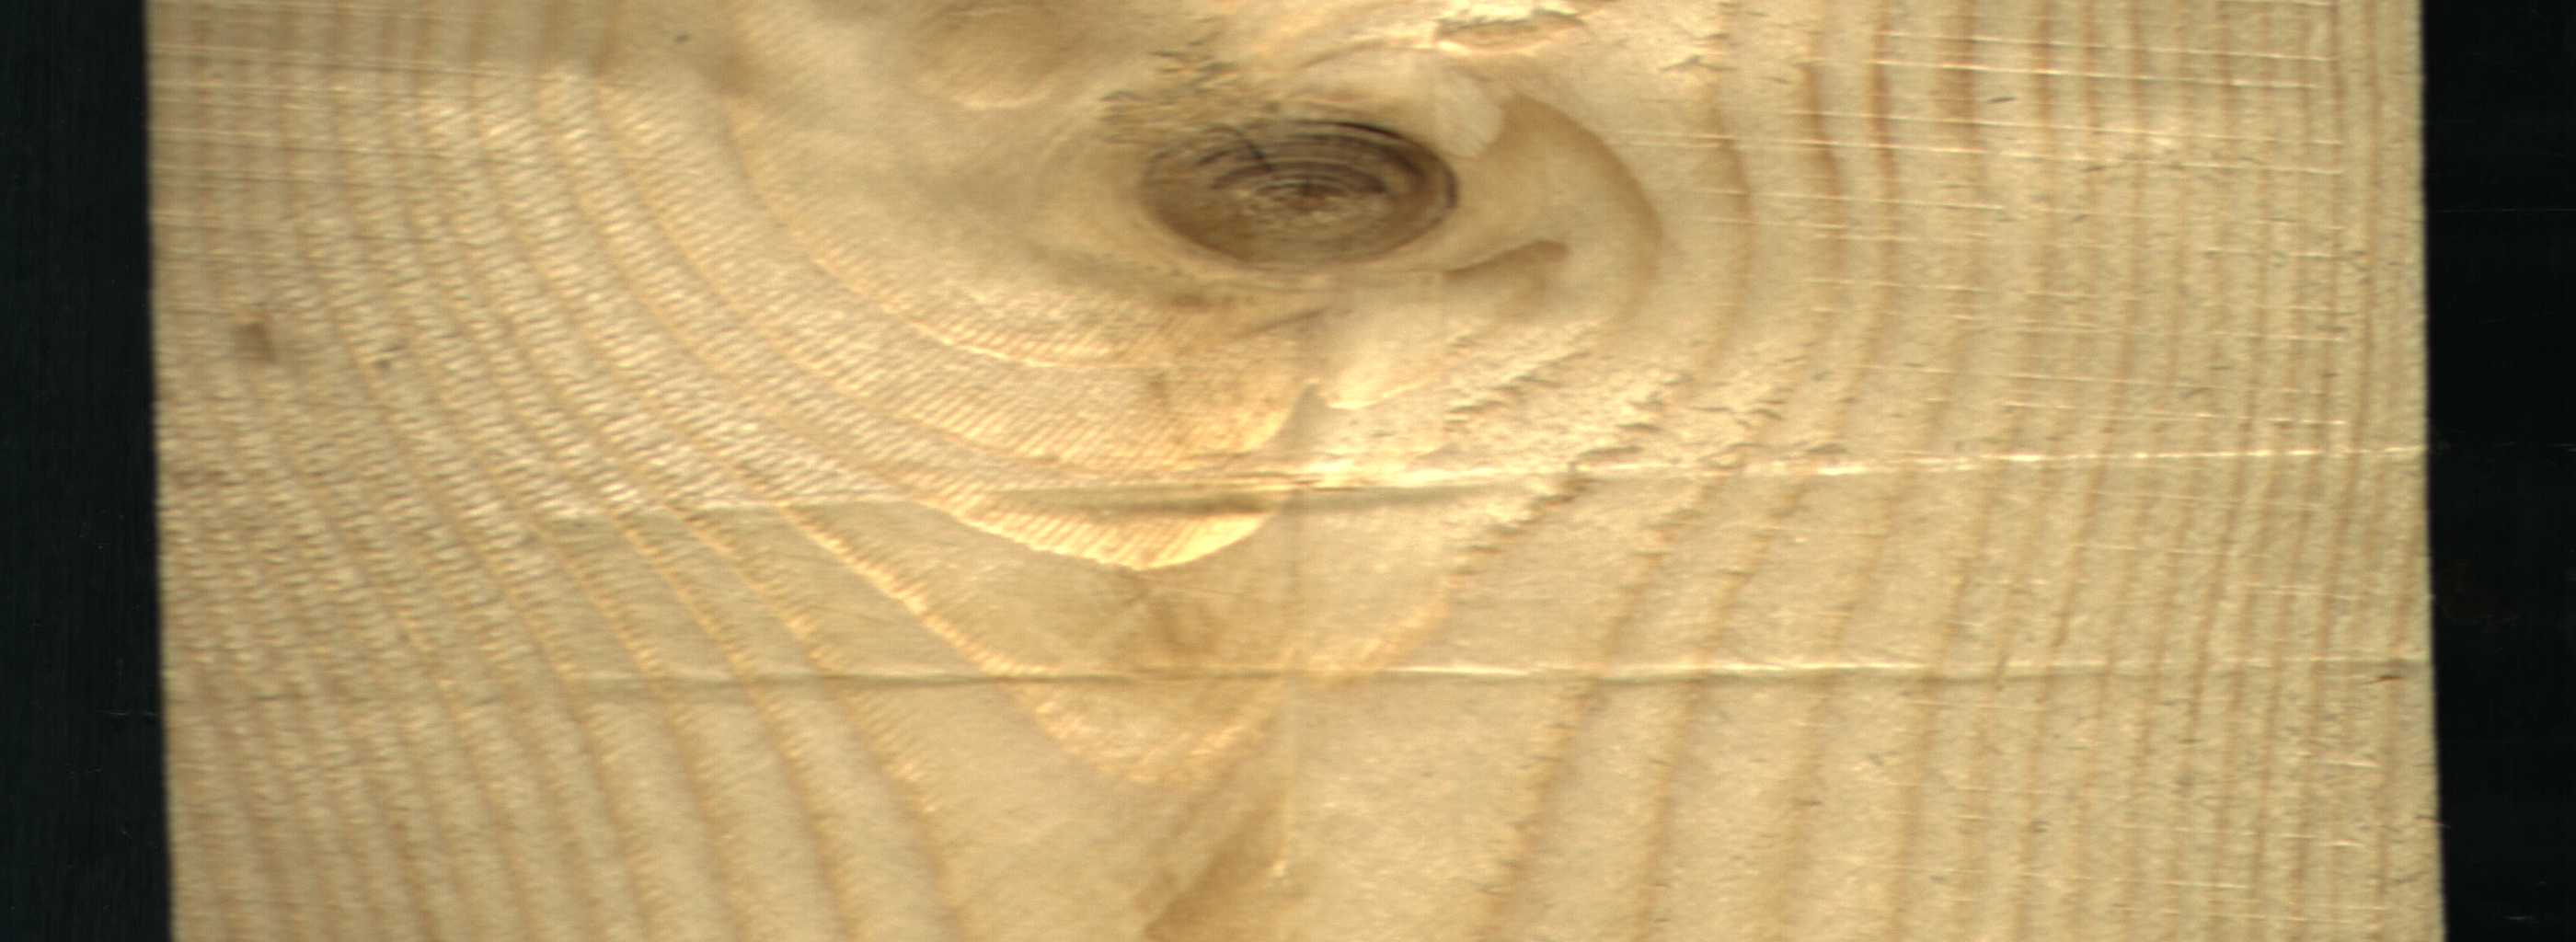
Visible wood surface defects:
knot_with_crack
Live_Knot